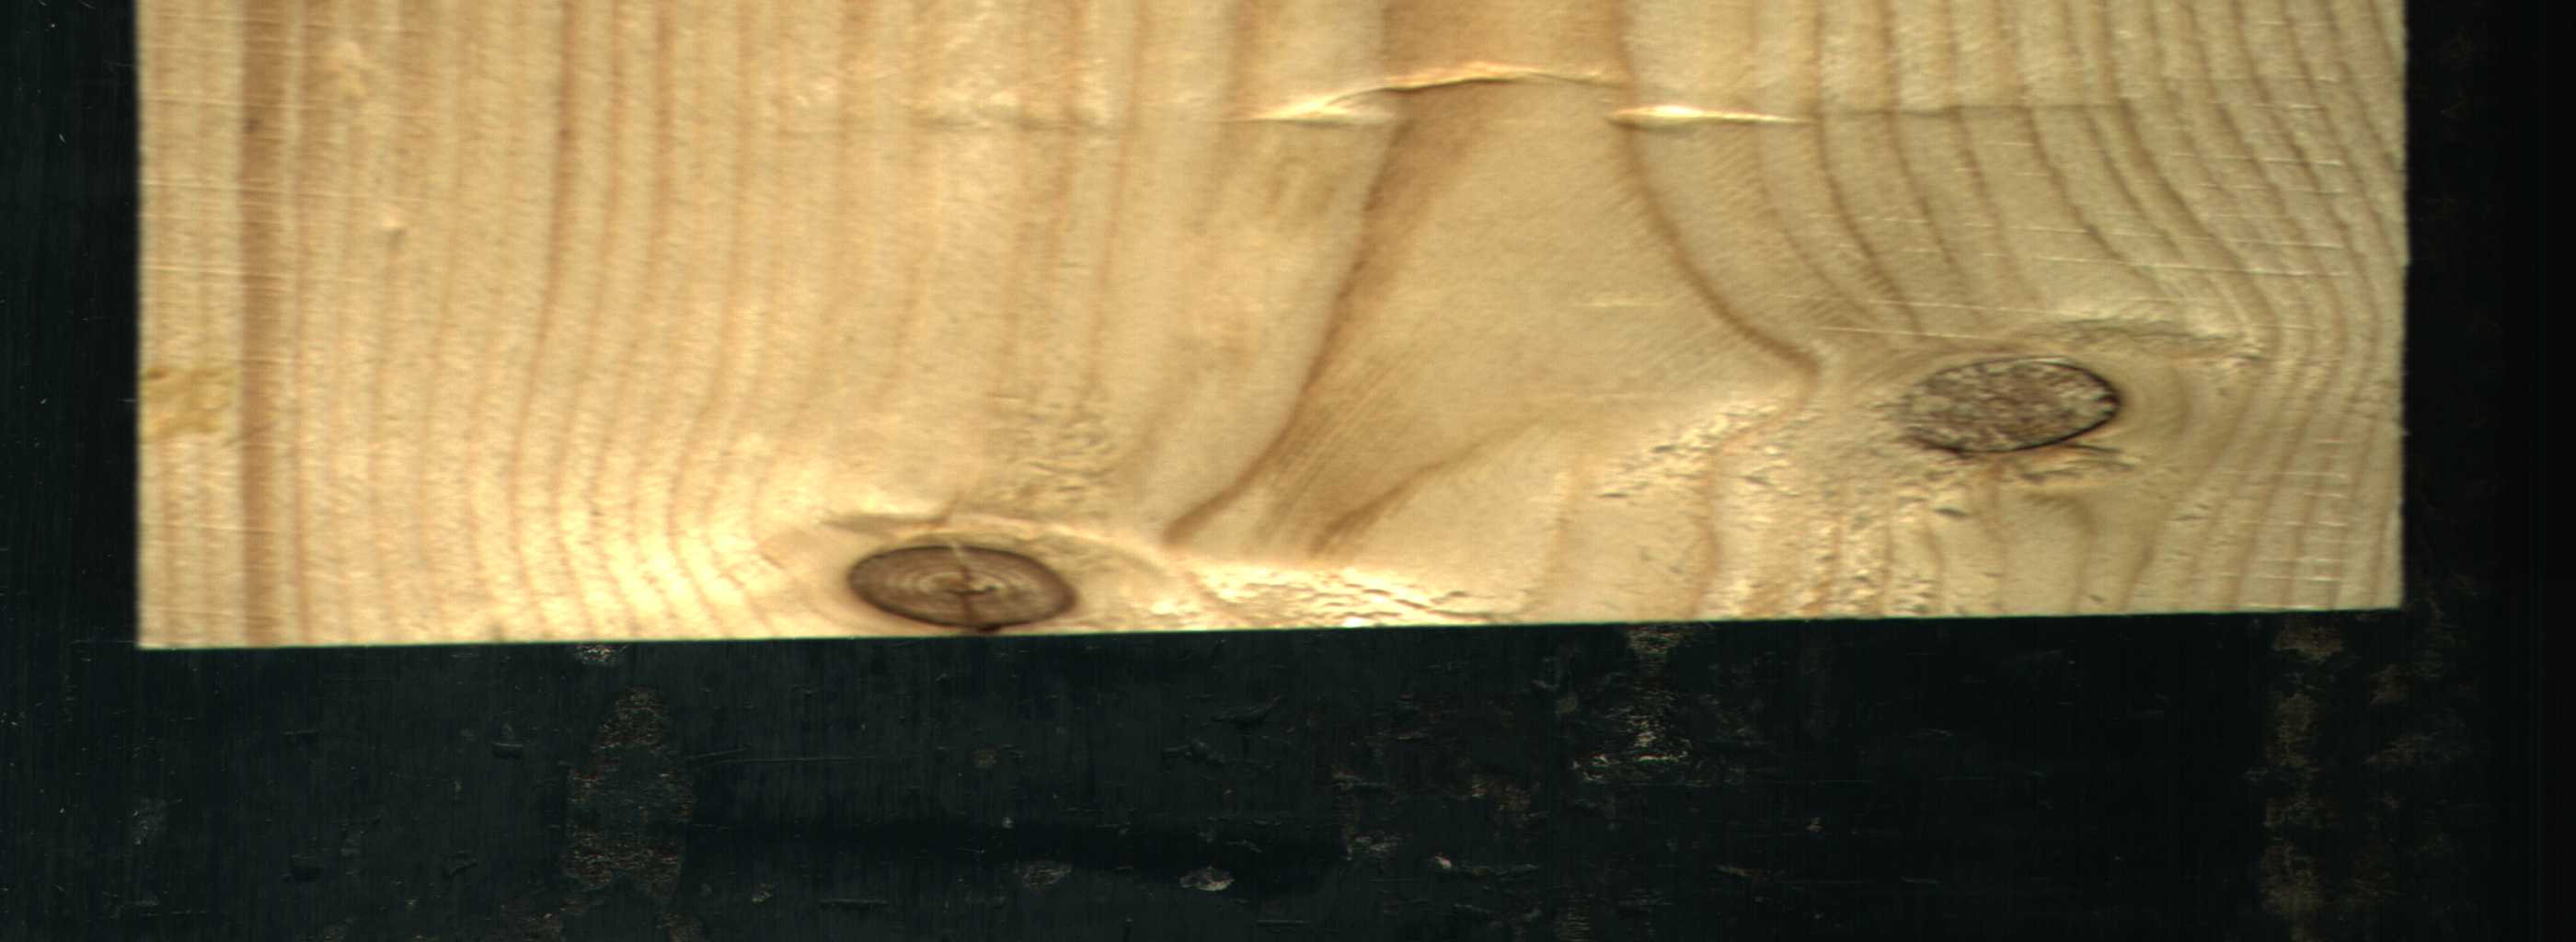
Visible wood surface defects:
Live_Knot
Live_Knot